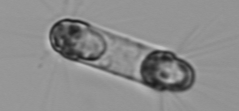
Label: Corethron_hystrix